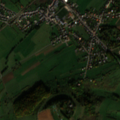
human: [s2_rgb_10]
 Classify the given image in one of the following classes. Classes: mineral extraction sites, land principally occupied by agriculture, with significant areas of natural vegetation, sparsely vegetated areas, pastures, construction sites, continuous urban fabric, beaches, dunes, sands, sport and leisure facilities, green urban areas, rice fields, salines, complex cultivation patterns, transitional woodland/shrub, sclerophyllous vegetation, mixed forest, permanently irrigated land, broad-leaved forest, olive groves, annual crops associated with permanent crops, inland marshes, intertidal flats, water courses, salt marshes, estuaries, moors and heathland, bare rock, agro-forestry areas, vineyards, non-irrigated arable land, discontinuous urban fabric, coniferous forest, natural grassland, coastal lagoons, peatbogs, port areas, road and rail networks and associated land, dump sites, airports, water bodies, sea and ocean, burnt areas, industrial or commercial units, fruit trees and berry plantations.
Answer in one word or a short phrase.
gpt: discontinuous urban fabric, non-irrigated arable land, pastures, complex cultivation patterns, land principally occupied by agriculture, with significant areas of natural vegetation, broad-leaved forest